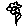
Label: flower